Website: home-depot
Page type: customer-info-address
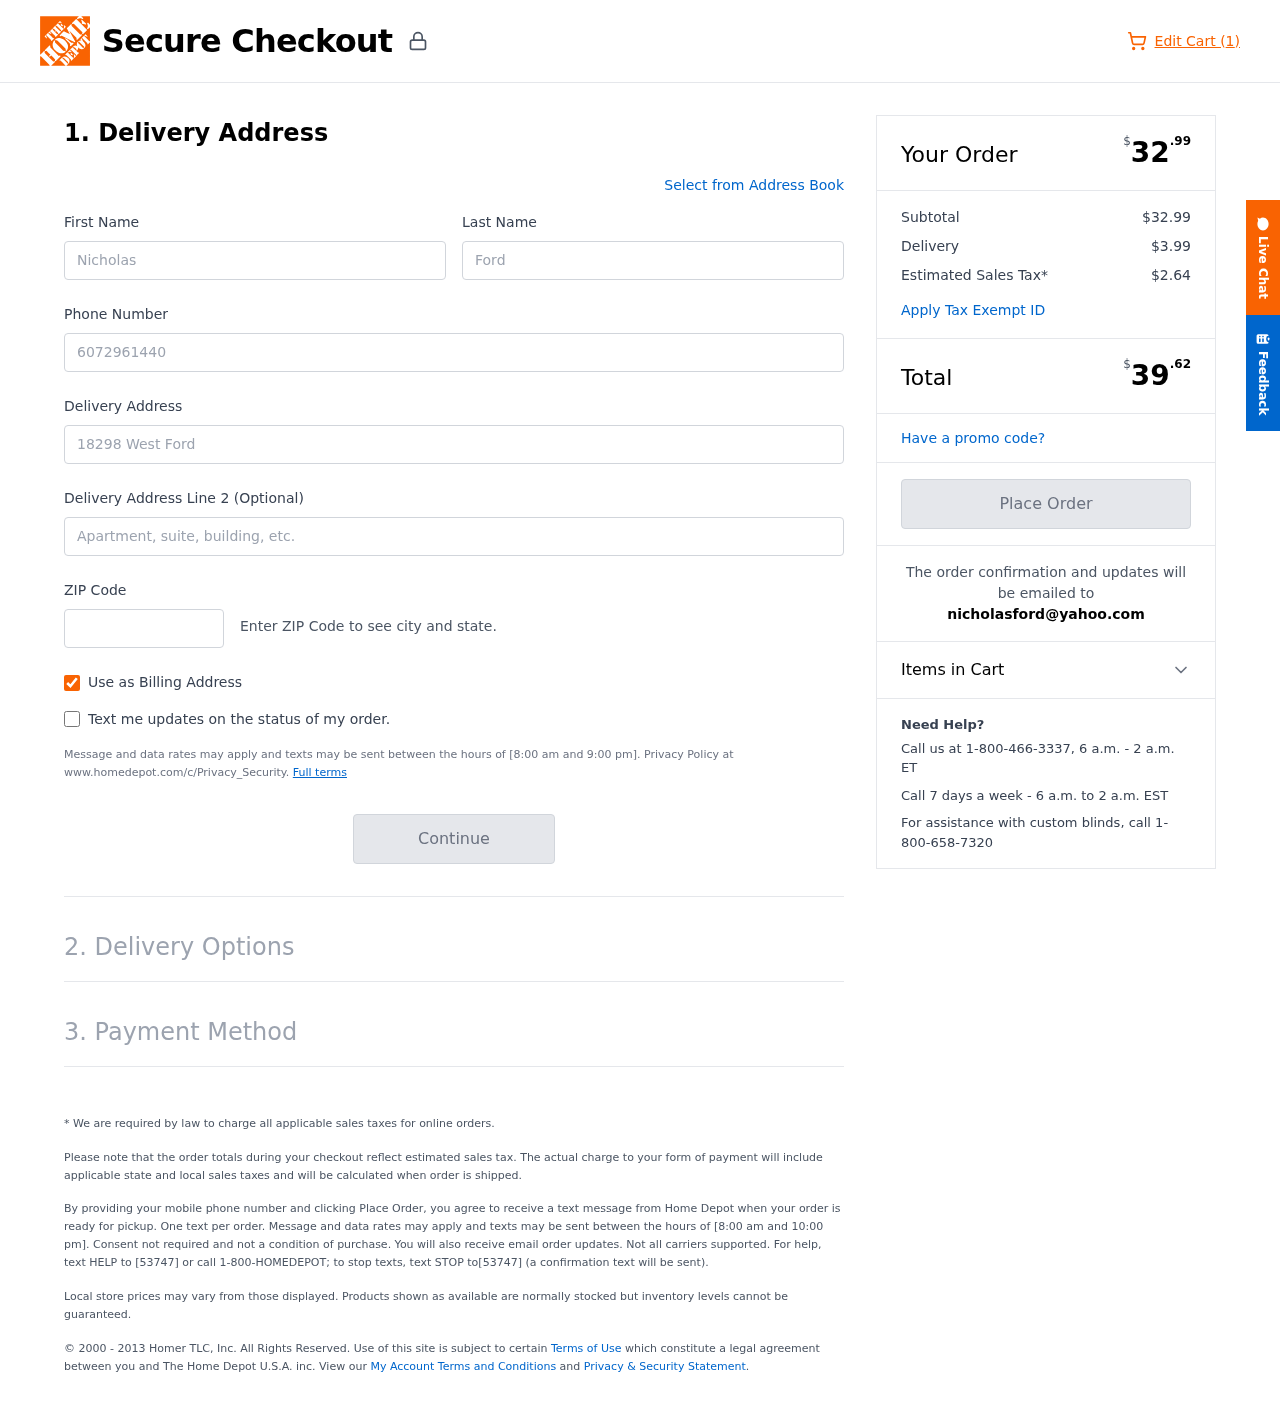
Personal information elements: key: PII_EMAIL
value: nicholasford@yahoo.com
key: PII_FIRSTNAME
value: Nicholas
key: PII_LASTNAME
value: Ford
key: PII_PHONE
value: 6072961440
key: PII_POSTCODE
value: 22765
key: PII_STREET
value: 18298 West Ford
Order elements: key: ORDER_NUM_ITEMS
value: Edit Cart (1)
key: ORDER_SUBTOTAL_HEADER
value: $32.99
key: ORDER_SUBTOTAL
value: $32.99
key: ORDER_SHIPPING_COST
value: $3.99
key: ORDER_TAX
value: $2.64
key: ORDER_TOTAL2
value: $39.62